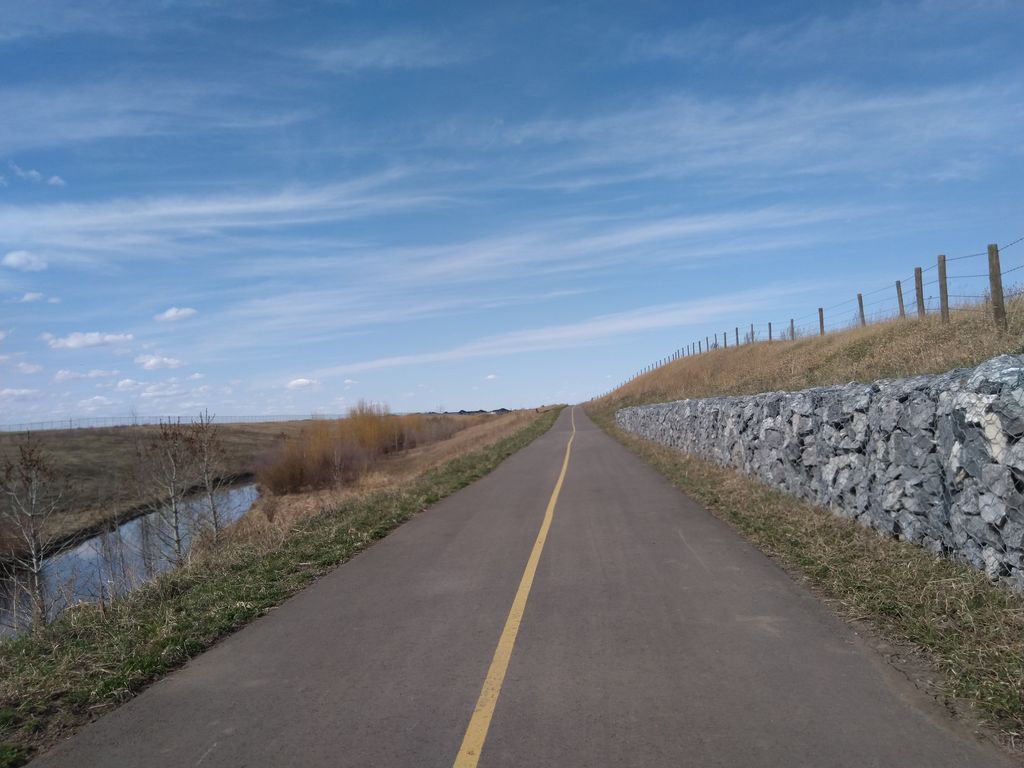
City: calgary